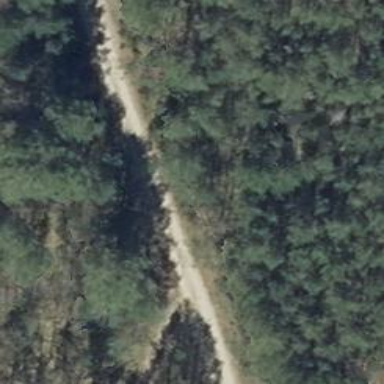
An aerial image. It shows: Sandy track with grade4 tracktype.